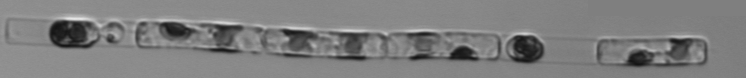
Label: Guinardia_delicatula_TAG_internal_parasite